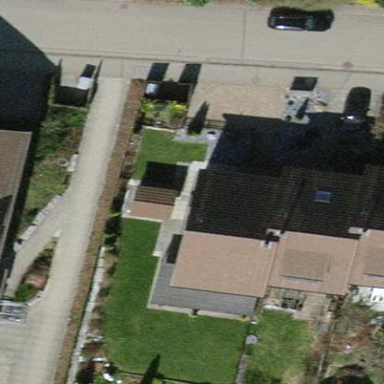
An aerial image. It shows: Terrace-style building with gabled roof.